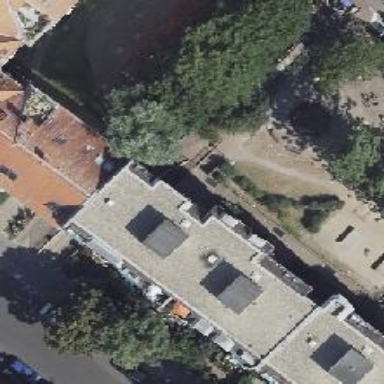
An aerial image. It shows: Footway tunnel passing through building.